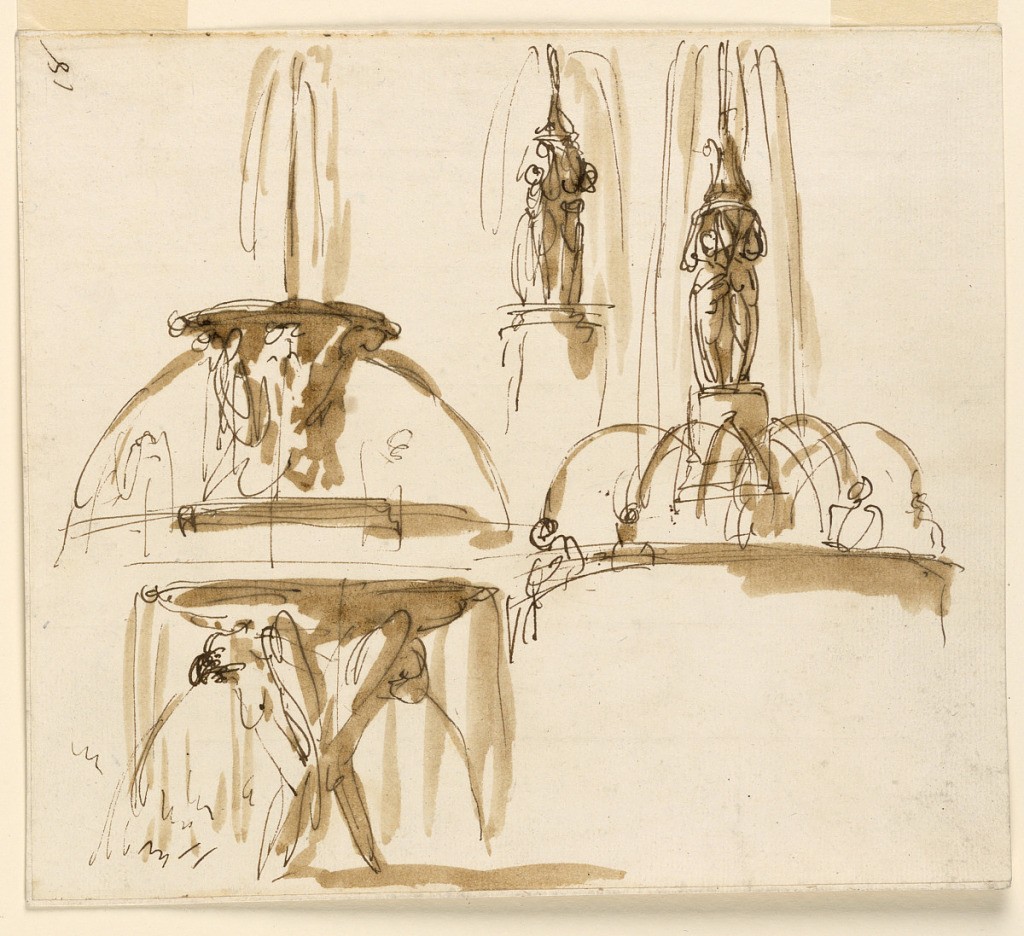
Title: Four Sketches for Fountains
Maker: Giuseppe Barberi, Italian, 1746–1809
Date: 1746–1809
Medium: Pen and brown ink, brush and brown wash on off-white laid paper, lined
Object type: Drawing
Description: Left row: above, the water springs from a basin which is supported by birds, from whose mouths water pours. Below is a sketch in greater scale of the birds and the basin. Above at right, the upper part of a pedestal with two standing, female figures raising a calyx of a kind from which water springs. At right, the same group stands in the center of a basin. Water pours from the pedestal and springs from a circle of indistinct figures.